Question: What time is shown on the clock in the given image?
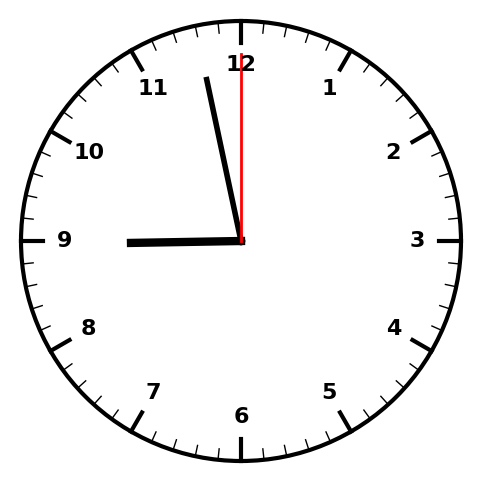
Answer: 08:58:00